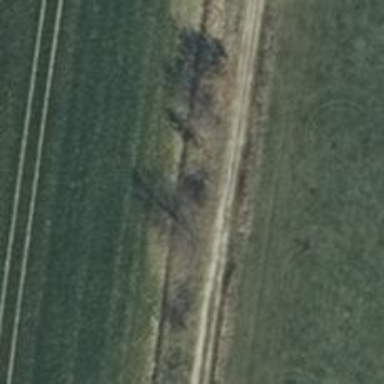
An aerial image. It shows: Track with grade 4 tracktype.